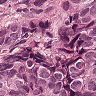
Metastatic tissue present: yes